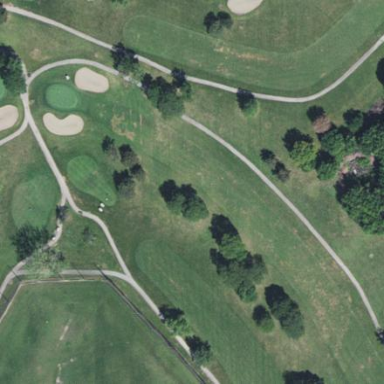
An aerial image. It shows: Well-maintained grassy area designated for golfing. It is mown fairway used for the sport of golf.